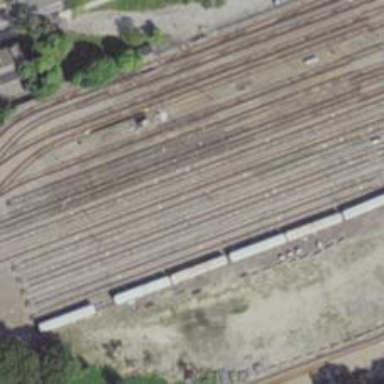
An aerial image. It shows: Railway service station.